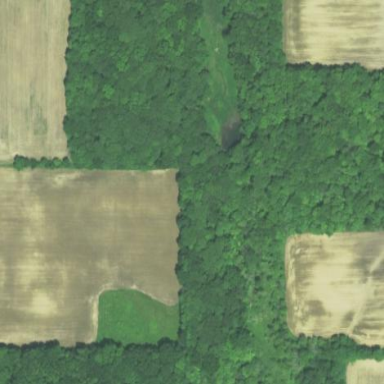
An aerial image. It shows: Beautiful woodland area.